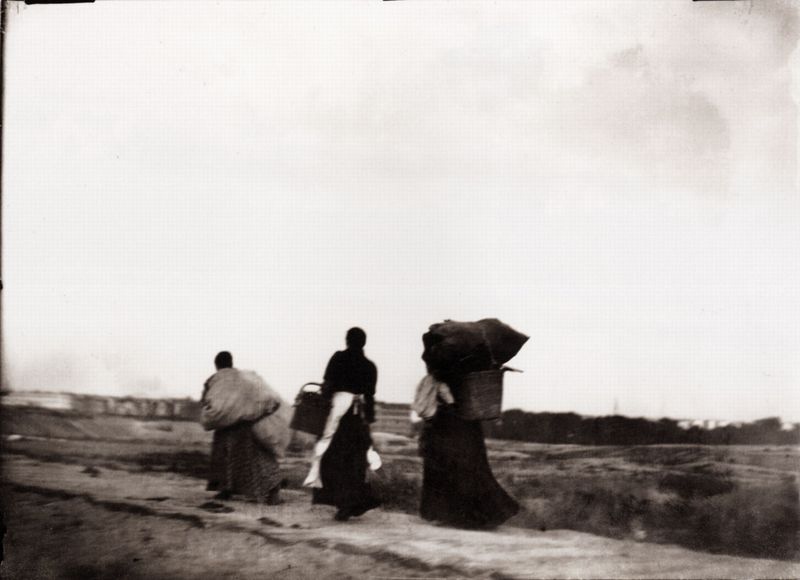
Titel: Frauen mit Rückenlasten auf dem Heimweg
Künstler: Heinrich Zille
Schlagwörter: dunkel, himmel, umhang, weiß, wolken, frauen, landschaft, menschen, wäsche, frau, grau, kleider, männer, rücken, schwarz, strasse, gras, weg, wiese, haube, rock, tragen, ebene, feld, felder, horizont, häuser, natur, weite, gehen, pfad, land, gewand, haare, drei, schulter, traurig, wald, arbeit, bauern, landleben, sack, schärpe, schürze, rückenansicht, düster, röcke, acker, bäuerinnen, bündel, feldarbeit, gepäck, gewicht, kiepe, körbe, last, laufen, schleppen, schwer, schürzen, säcke, trage, transport, modern, krieg, kopftuch, korb, kelid, flucht, anfang 20. jahrhundert, foto, fotografie, photographie, wandern, hinten, schwarz-weiß, beutel, photo, von hinten, reise, wanderer, rucksack, vertreibung, fotographie, fraune, mühe, tragekorb, lasten, nachkriegszeit, unschärfe, trek, flüchtlinge, hab und gut, lange röcke, sachen, über land, beschwerlich, landarbeiterinnen, ffeld, sack und pack, flachelandschaft